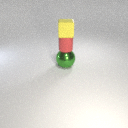
large green metal sphere below small yellow rubber cube